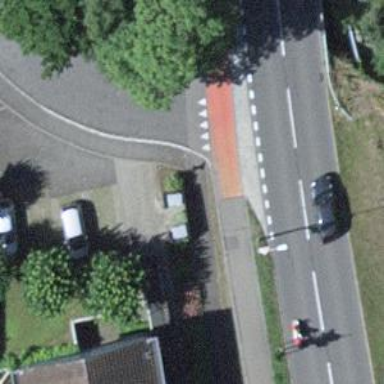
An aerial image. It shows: Marked road crossing with surface markings.